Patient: sex M, age 44
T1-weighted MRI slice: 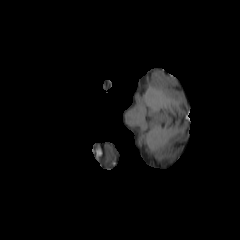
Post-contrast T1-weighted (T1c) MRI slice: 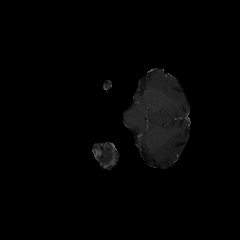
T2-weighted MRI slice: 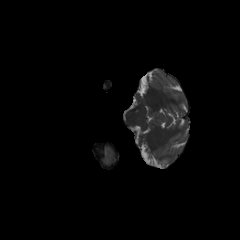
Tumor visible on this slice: no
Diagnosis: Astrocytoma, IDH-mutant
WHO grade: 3